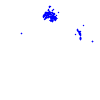
Particle: kaon